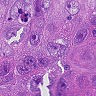
Metastatic tissue present: yes